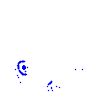
Particle: pion